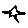
Label: star